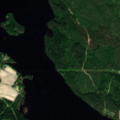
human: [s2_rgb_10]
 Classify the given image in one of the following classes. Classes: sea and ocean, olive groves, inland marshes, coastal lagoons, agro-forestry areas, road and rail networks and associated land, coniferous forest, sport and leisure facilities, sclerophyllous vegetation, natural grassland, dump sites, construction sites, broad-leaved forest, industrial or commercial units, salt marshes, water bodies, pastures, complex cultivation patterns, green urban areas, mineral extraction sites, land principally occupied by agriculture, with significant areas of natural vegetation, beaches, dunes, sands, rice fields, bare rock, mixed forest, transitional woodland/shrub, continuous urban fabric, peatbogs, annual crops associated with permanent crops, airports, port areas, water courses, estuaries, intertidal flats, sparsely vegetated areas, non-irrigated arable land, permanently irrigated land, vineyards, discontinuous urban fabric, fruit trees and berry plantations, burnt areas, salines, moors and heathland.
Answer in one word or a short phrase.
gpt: mixed forest, water bodies